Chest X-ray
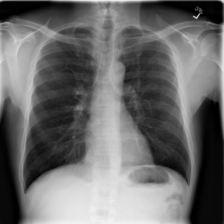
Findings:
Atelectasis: negative
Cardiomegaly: negative
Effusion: negative
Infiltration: negative
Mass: negative
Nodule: negative
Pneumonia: negative
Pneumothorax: negative
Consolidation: negative
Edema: negative
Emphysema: negative
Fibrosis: negative
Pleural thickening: negative
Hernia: negative